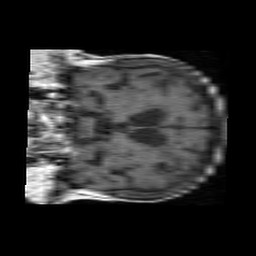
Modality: T1w
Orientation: coronal
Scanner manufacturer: philips
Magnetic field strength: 1.5 T
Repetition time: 0.55 s
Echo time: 0.011 s